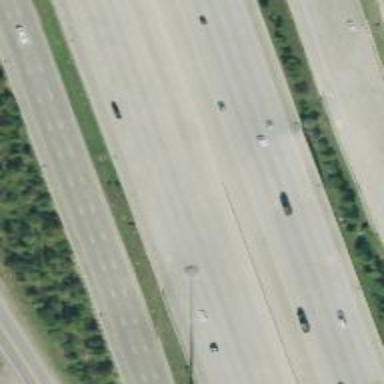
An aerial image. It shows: View of motorway.